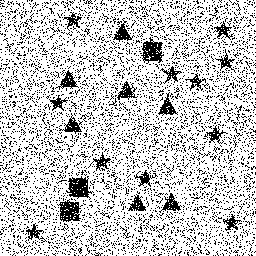
Squares: 3
Triangles: 7
Stars: 11
Total shapes: 21